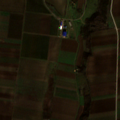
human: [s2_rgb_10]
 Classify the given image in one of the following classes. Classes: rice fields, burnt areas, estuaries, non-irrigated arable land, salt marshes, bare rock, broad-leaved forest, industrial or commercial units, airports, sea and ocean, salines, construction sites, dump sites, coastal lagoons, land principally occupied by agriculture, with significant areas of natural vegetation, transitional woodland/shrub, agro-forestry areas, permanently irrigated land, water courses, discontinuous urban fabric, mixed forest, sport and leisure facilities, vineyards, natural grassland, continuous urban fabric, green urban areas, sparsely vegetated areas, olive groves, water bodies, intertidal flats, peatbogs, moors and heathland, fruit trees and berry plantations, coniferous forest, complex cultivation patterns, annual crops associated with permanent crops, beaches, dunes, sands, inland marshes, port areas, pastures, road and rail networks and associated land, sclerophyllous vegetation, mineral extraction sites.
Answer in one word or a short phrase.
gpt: non-irrigated arable land, vineyards, pastures, complex cultivation patterns